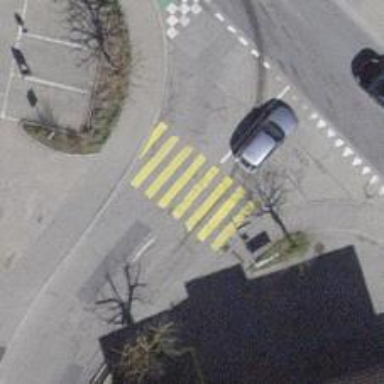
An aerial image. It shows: Uncontrolled zebra crossing on the road.